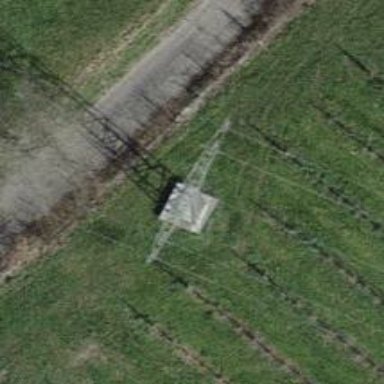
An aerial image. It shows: Power tower.